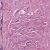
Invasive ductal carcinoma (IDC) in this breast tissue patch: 0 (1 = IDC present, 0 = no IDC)